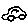
Label: car